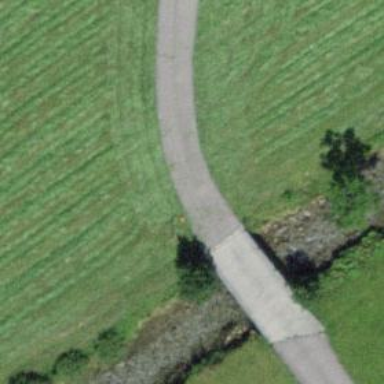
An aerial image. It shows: Track road going over bridge with grade1 tracktype.